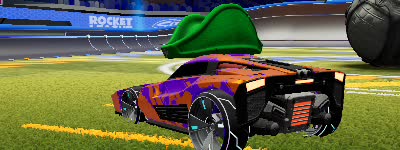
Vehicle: breakout